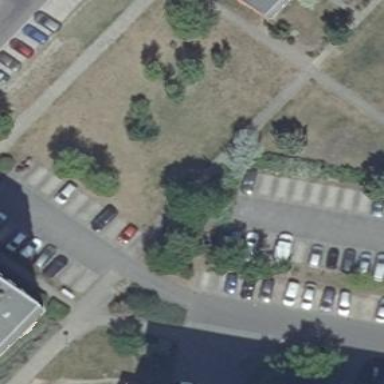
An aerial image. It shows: Parking area with paving stones surface.